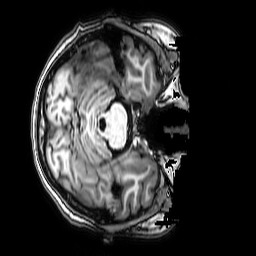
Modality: T1w
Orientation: axial
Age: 30
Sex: female
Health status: ill
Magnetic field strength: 3 T
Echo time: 0.0038 s